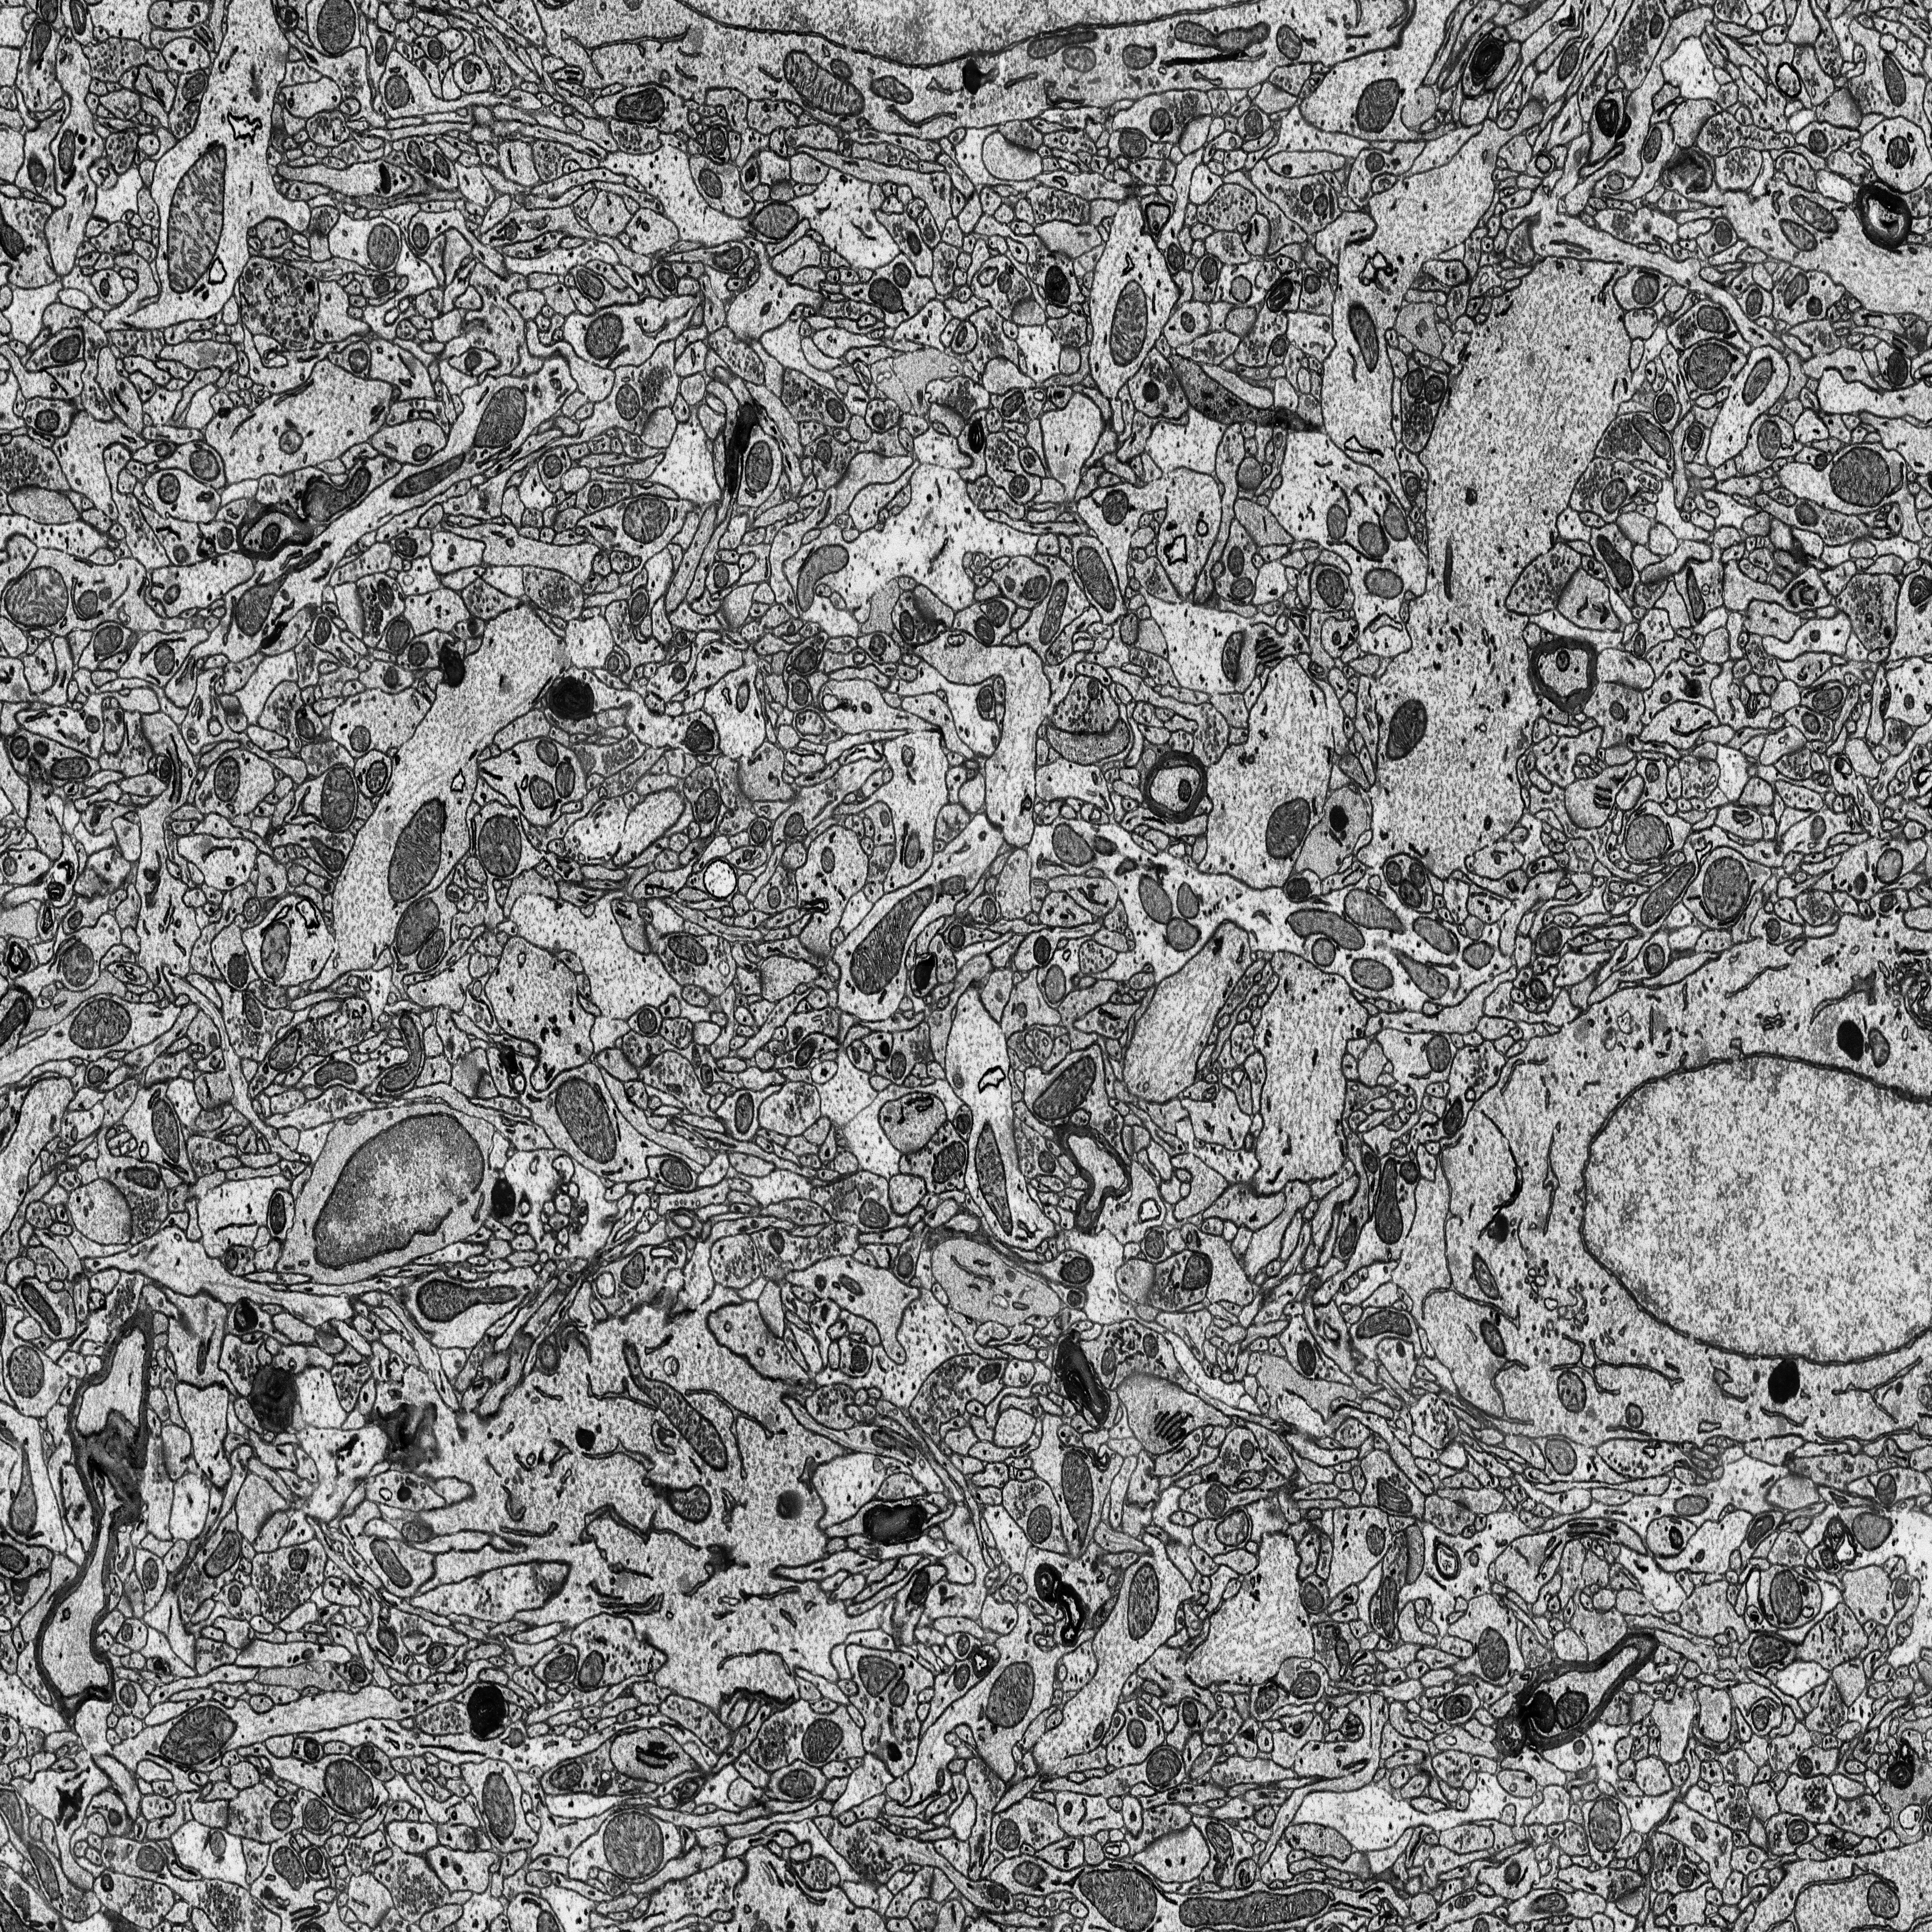
Electron microscopy slice of rat cortex tissue
Slice depth (z): 152
Mitochondria instances in slice: 420